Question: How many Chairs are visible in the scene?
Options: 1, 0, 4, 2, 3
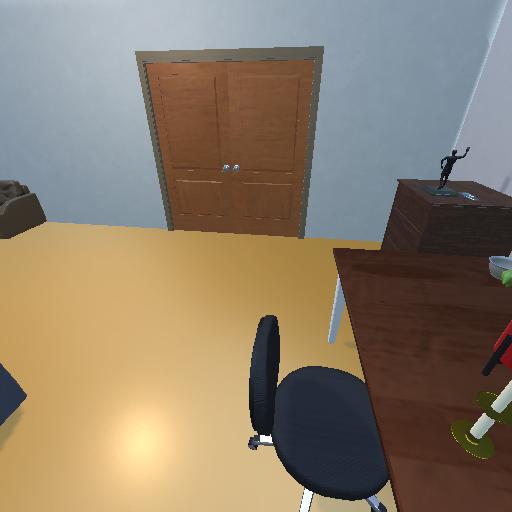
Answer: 1